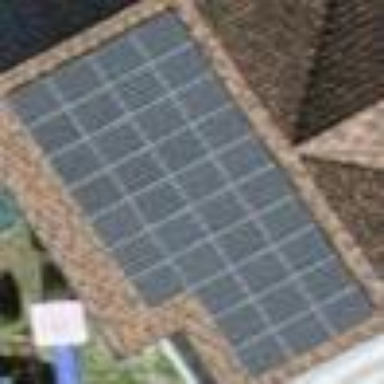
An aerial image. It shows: Solar power generator using photovoltaic panels.